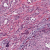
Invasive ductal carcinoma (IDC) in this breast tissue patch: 0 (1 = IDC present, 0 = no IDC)